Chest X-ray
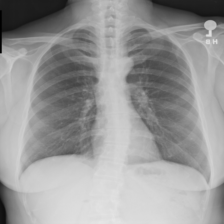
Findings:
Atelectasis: negative
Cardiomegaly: negative
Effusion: negative
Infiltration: negative
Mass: negative
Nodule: negative
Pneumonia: negative
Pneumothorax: negative
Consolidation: negative
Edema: negative
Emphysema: negative
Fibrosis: negative
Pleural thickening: negative
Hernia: negative